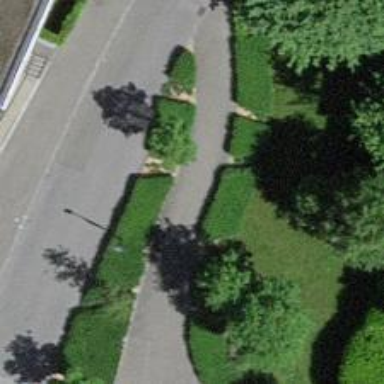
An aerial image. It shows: Sidewalk.